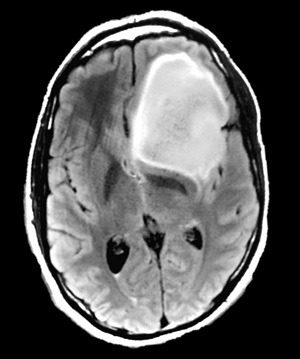
Label: meningioma